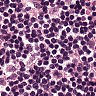
Metastatic tissue present: no